Question: The green dot in the picture is the starting point, and the blue dot is the end point. Each move can only go one square to the right or down. How many different simple paths are there?
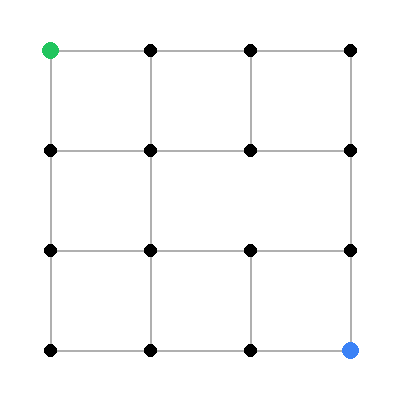
Answer: 14